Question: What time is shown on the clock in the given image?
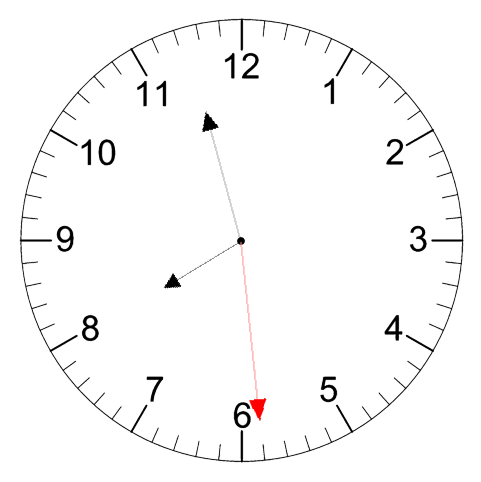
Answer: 07:57:29